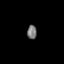
Tissue: skin
Cell type: Epithelial cells
Senescence score: 0.2722
Nuclear area (px): 132
Mean DAPI intensity: 117.712